Aerial crown-view tile of a tropical tree (Barro Colorado Island, Panama), acquired 20250616:
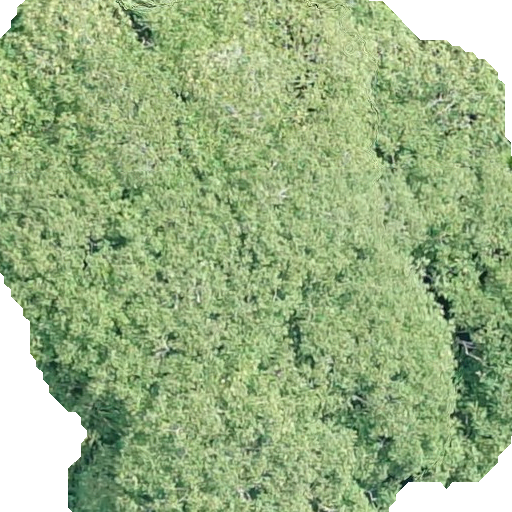
Species: Dipteryx oleifera
GBIF accepted scientific name: Dipteryx oleifera
Crown area: 394.401 m²